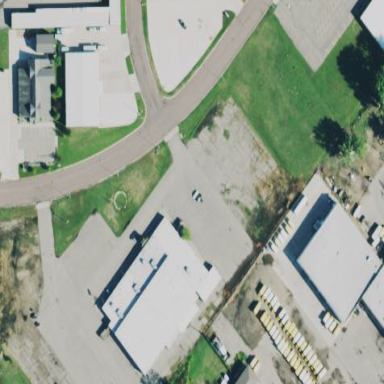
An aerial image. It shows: Building that houses bowling alley.